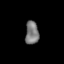
Tissue: lung
Cell type: Endothelial cells
Senescence score: 0.2416
Nuclear area (px): 306
Mean DAPI intensity: 121.297